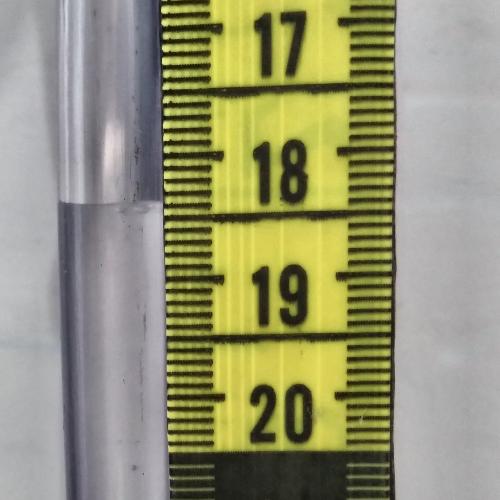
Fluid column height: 18.4 cm